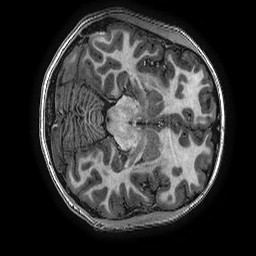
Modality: T1w
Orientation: axial
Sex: female
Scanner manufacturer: ge
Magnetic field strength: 3 T
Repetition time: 0.007644 s
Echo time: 0.003468 s